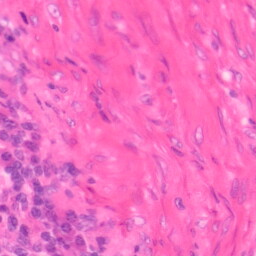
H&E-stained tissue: Colon